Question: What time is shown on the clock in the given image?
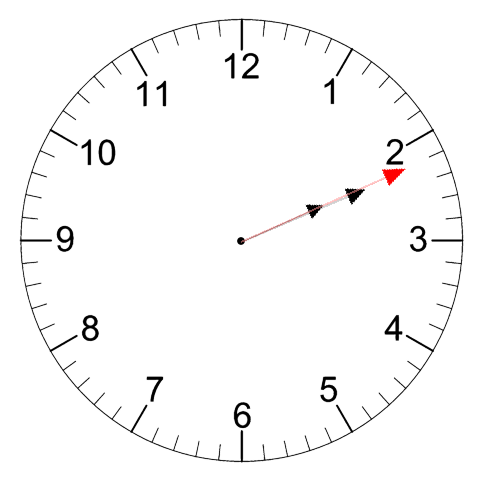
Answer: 02:11:11